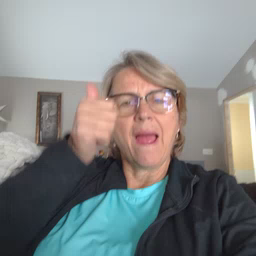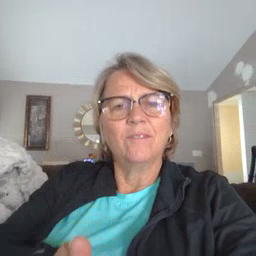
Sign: every